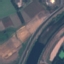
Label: River